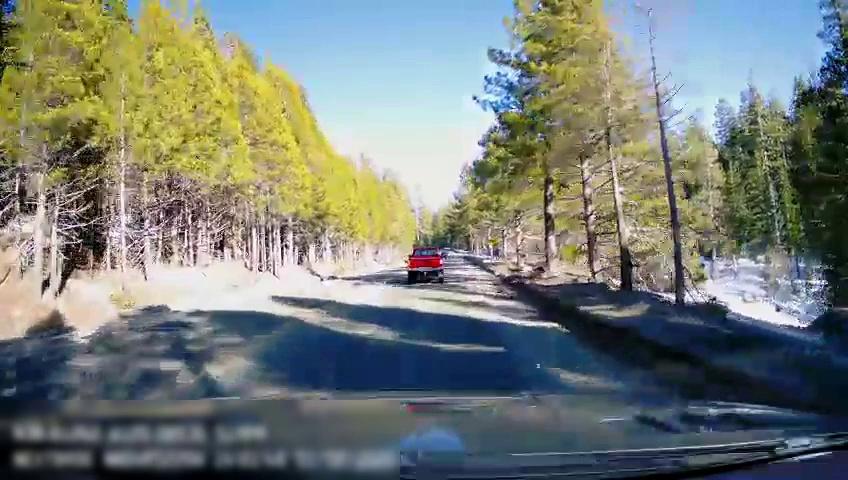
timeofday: Day
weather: Sunny
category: Drivable Space
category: Vehicles | Truck